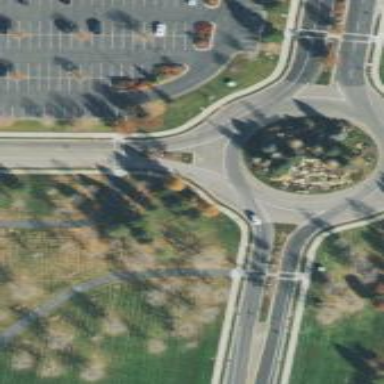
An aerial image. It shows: Tertiary road with asphalt surface leading to roundabout.